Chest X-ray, AP view. Patient: 49 years old, sex M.
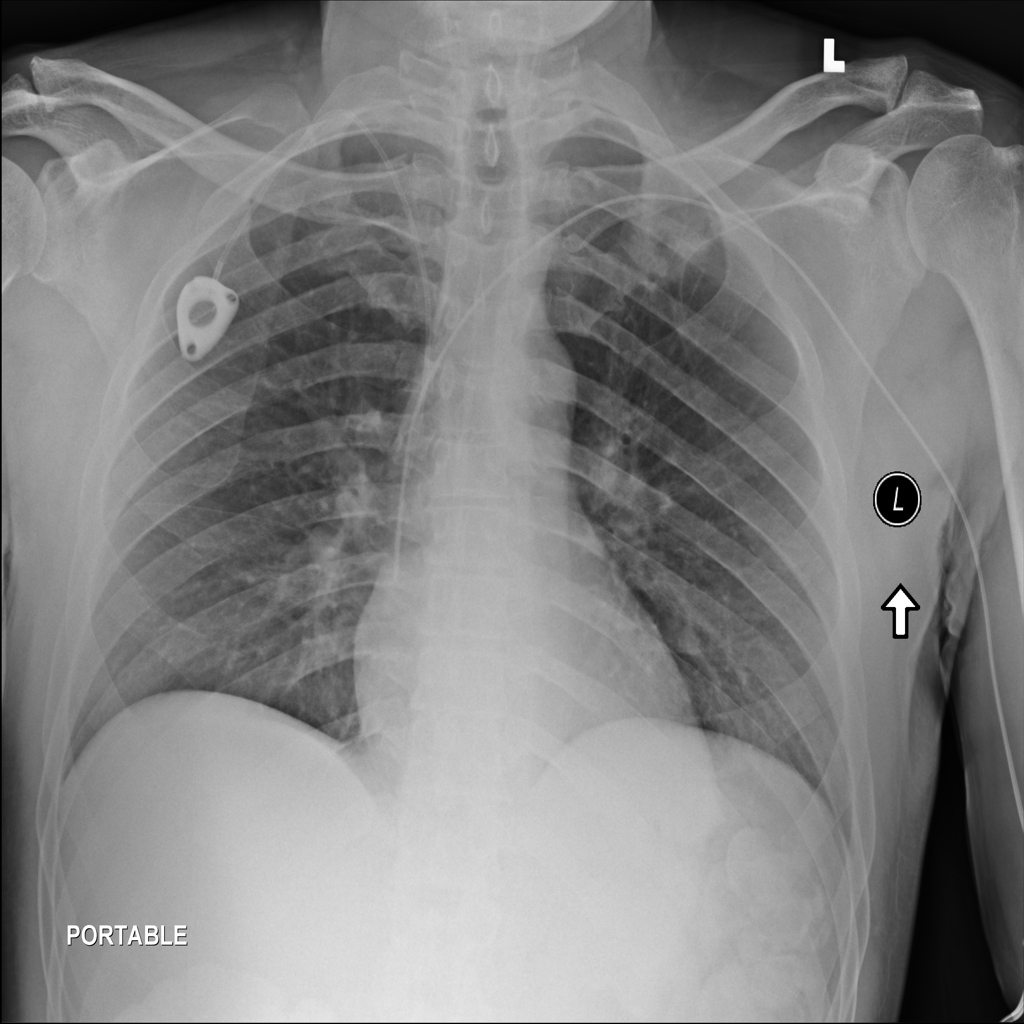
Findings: No Finding